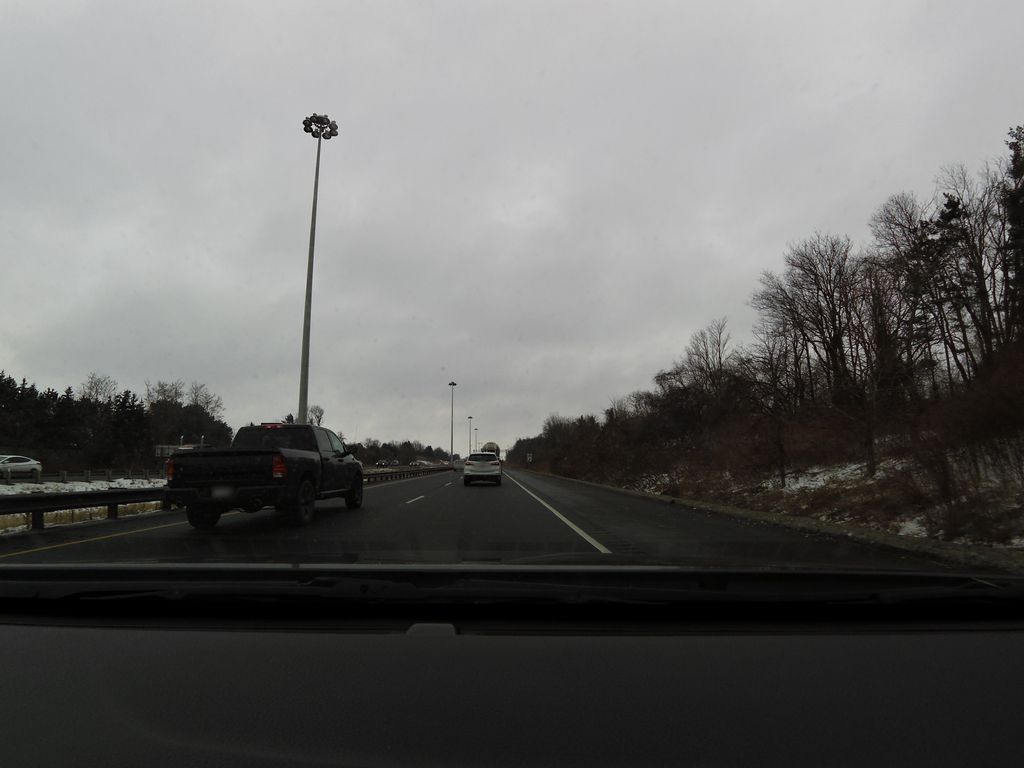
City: hamilton